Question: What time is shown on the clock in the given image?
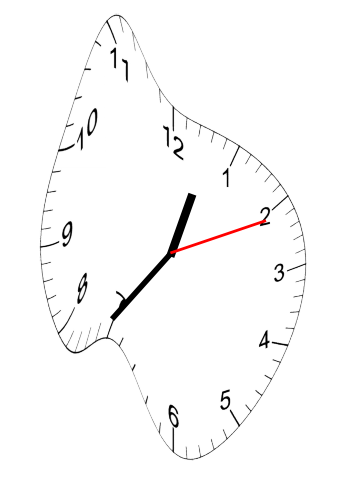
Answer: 12:36:11